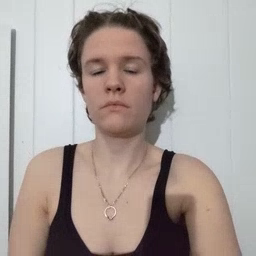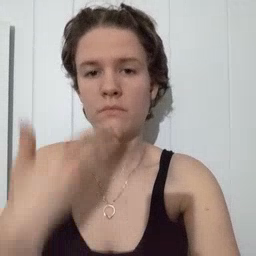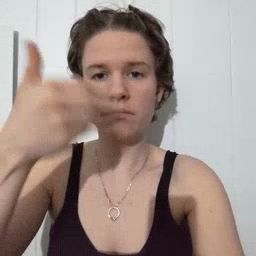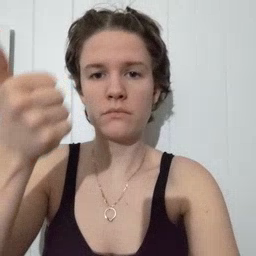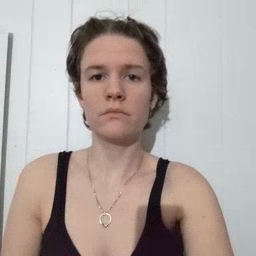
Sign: better